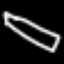
Label: pencil